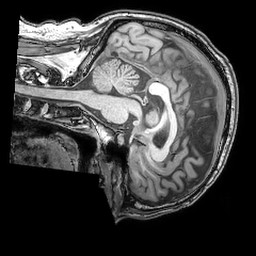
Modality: T1w
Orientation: sagittal
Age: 38
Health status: ill
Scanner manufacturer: philips
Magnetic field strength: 3 T
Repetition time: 0.007 s
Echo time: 0.0035 s